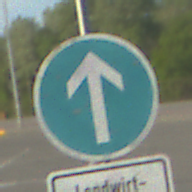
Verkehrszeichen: VorgeschriebeneFahrtrichtungGeradeaus
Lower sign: BesondereFahrzeugeUndTransportgueter6
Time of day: MorningAfternoon
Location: Outdoor (Suburban)
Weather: PartlyCloudy
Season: NotSpecified
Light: Natural